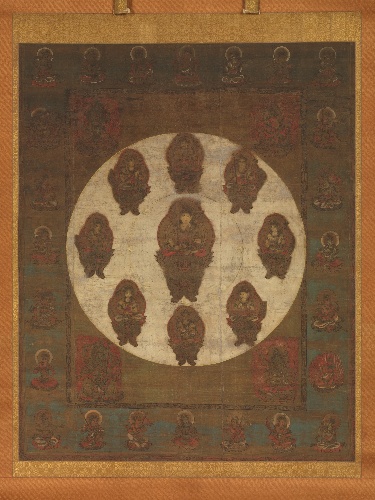
Title: 八字文殊曼荼羅図|Mandala of the Bodhisattva Monju (Manjushri) of the Eight Syllables
Date: 13th century
Object type: Hanging scroll
Classification: Paintings
Medium: Hanging scroll; ink, color, gold, and gold leaf on silk
Culture: Japan
Period: Kamakura period (1185–1333)
Dimensions: 52 3/4 × 42 3/8 in. (134 × 107.6 cm)
Overall with mounting: 85 1/4 × 51 1/2 in. (216.5 × 130.8 cm)
Overall with knobs: 85 1/4 × 54 in. (216.5 × 137.2 cm)
Department: Asian Art
Credit line: The Harry G. C. Packard Collection of Asian Art, Gift of Harry G. C. Packard, and Purchase, Fletcher, Rogers, Harris Brisbane Dick, and Louis V. Bell Funds, Joseph Pulitzer Bequest, and The Annenberg Fund Inc. Gift, 1975
Accession year: 1975
Repository: Metropolitan Museum of Art, New York, NY
Tags: Buddhism|Buddha|Manjushri|Bodhisattvas